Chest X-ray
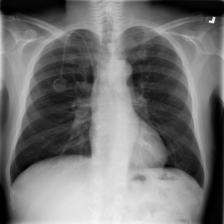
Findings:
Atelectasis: negative
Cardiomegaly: negative
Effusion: negative
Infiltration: negative
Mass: negative
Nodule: negative
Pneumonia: negative
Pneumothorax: negative
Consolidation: negative
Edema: negative
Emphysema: negative
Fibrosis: negative
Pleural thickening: negative
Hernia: negative